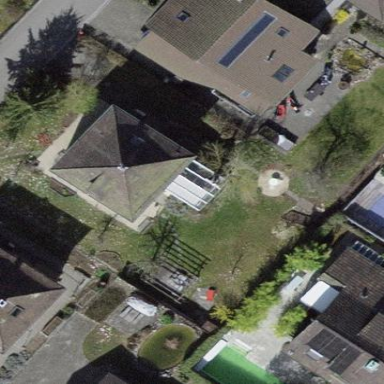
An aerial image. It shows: Detached building.